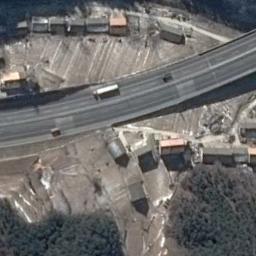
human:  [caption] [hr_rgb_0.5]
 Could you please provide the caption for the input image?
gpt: A freeway with a small bend goes through an open area with some houses .

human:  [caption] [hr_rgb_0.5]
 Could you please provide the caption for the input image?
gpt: There are many buildings and farmland around the freeway and there are three cars .

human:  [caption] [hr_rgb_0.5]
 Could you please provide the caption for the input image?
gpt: The freeway goes through the bare land and some houses .

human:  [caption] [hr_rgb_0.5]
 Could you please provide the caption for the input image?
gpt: There are fewer cars on the left highway than on the right .

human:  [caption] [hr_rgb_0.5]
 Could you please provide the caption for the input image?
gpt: There are some buildings and some trees beside the freeway .